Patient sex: M
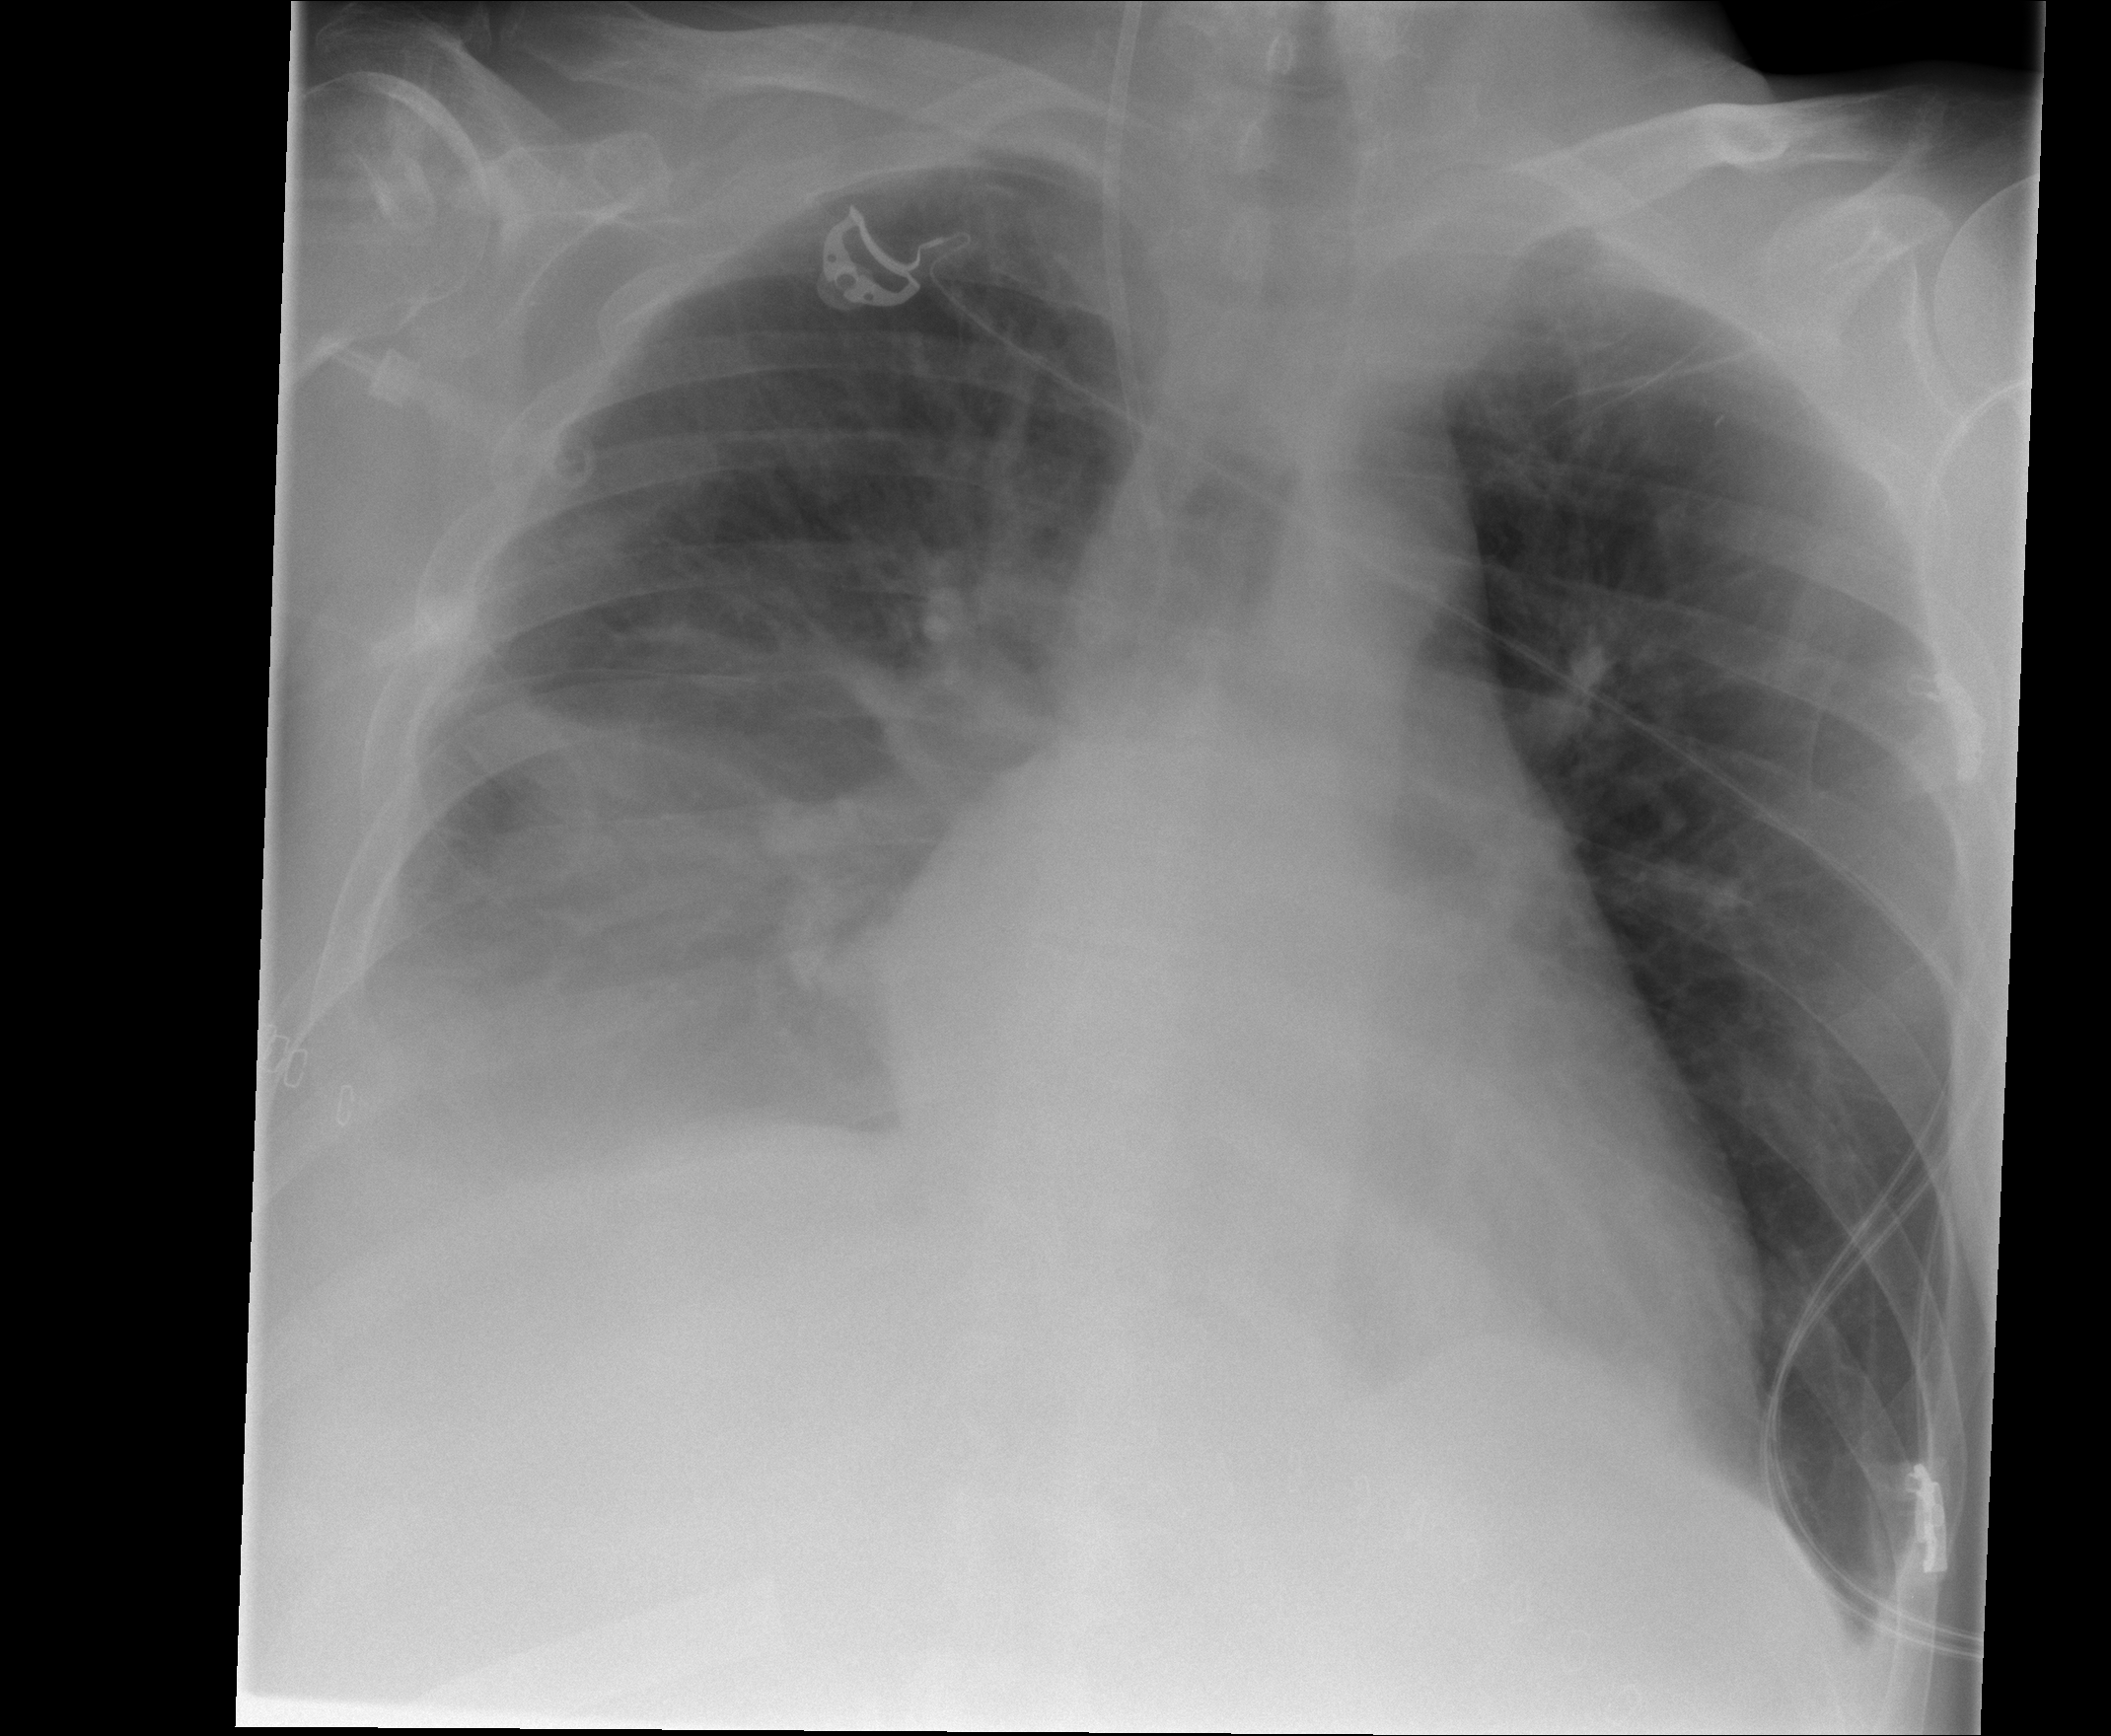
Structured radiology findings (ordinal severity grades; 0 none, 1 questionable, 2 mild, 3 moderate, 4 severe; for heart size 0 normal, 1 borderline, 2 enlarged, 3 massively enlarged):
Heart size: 2
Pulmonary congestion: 0
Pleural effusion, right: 3
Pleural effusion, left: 0
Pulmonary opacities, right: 0
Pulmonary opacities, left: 0
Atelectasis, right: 3
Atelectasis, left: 0